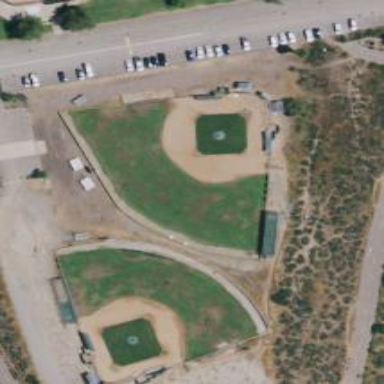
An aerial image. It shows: Baseball pitch for leisure land activities.